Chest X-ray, PA view. Patient: 24 years old, sex F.
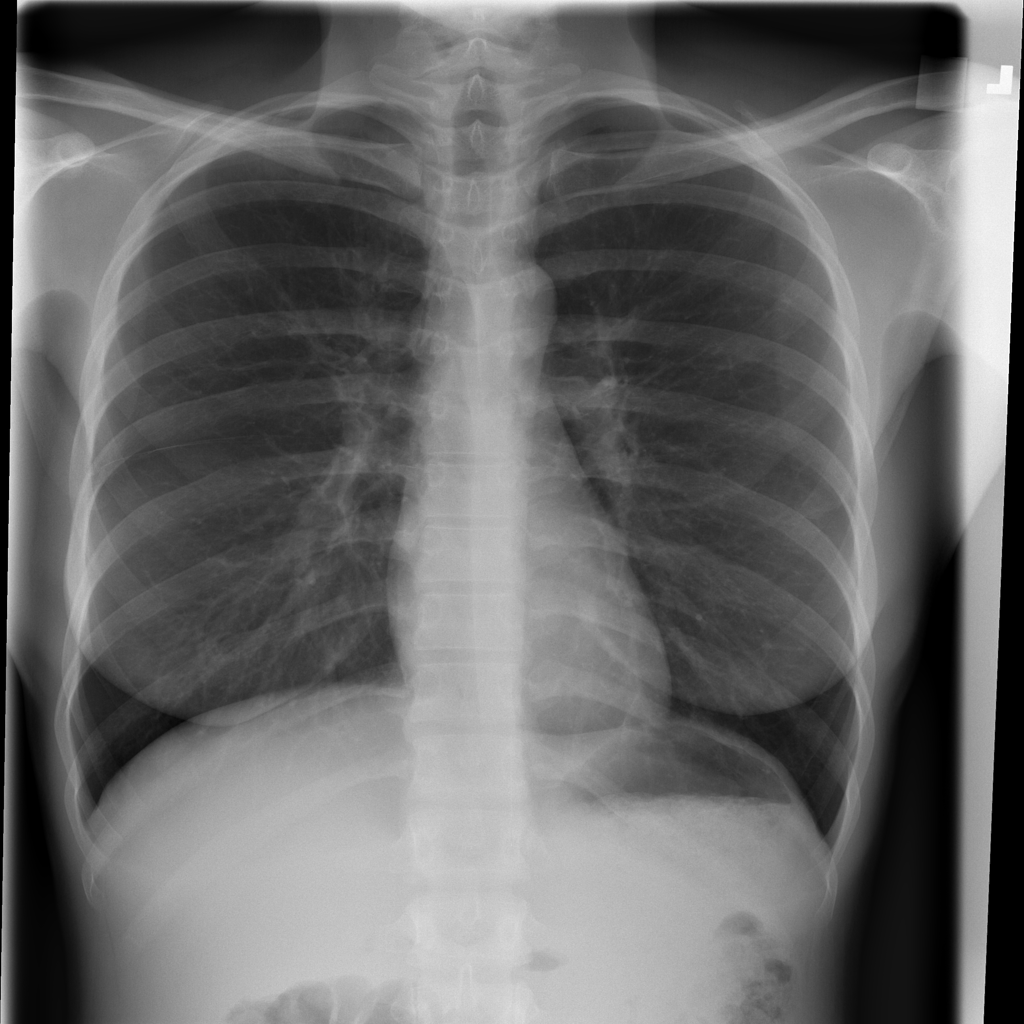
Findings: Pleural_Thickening